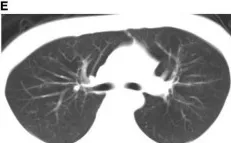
Computed tomography (CT) scan of the chest. + 519 , respectively, demonstrated a gradual reduction of nodule size.
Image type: radiology (ct)